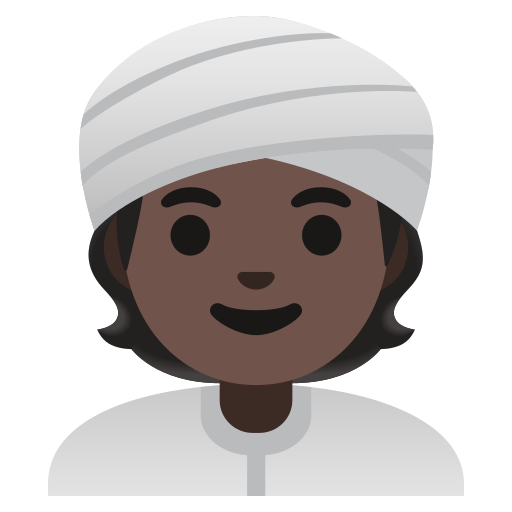
Emoji: 👳🏿